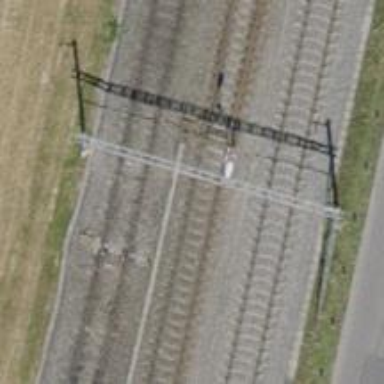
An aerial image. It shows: Single-track electrified railway with contact line.